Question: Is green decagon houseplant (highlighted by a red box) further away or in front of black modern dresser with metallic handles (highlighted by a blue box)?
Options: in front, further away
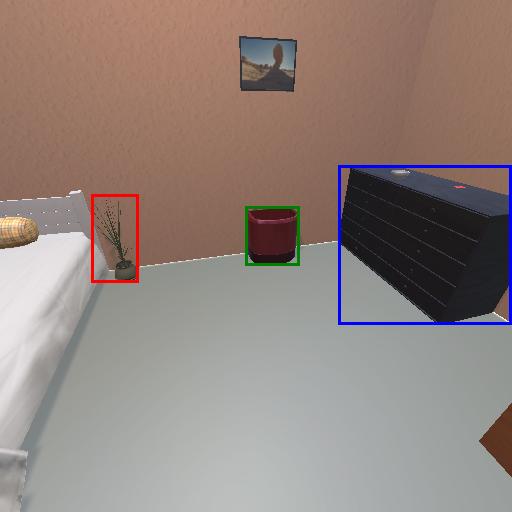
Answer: in front